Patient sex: F
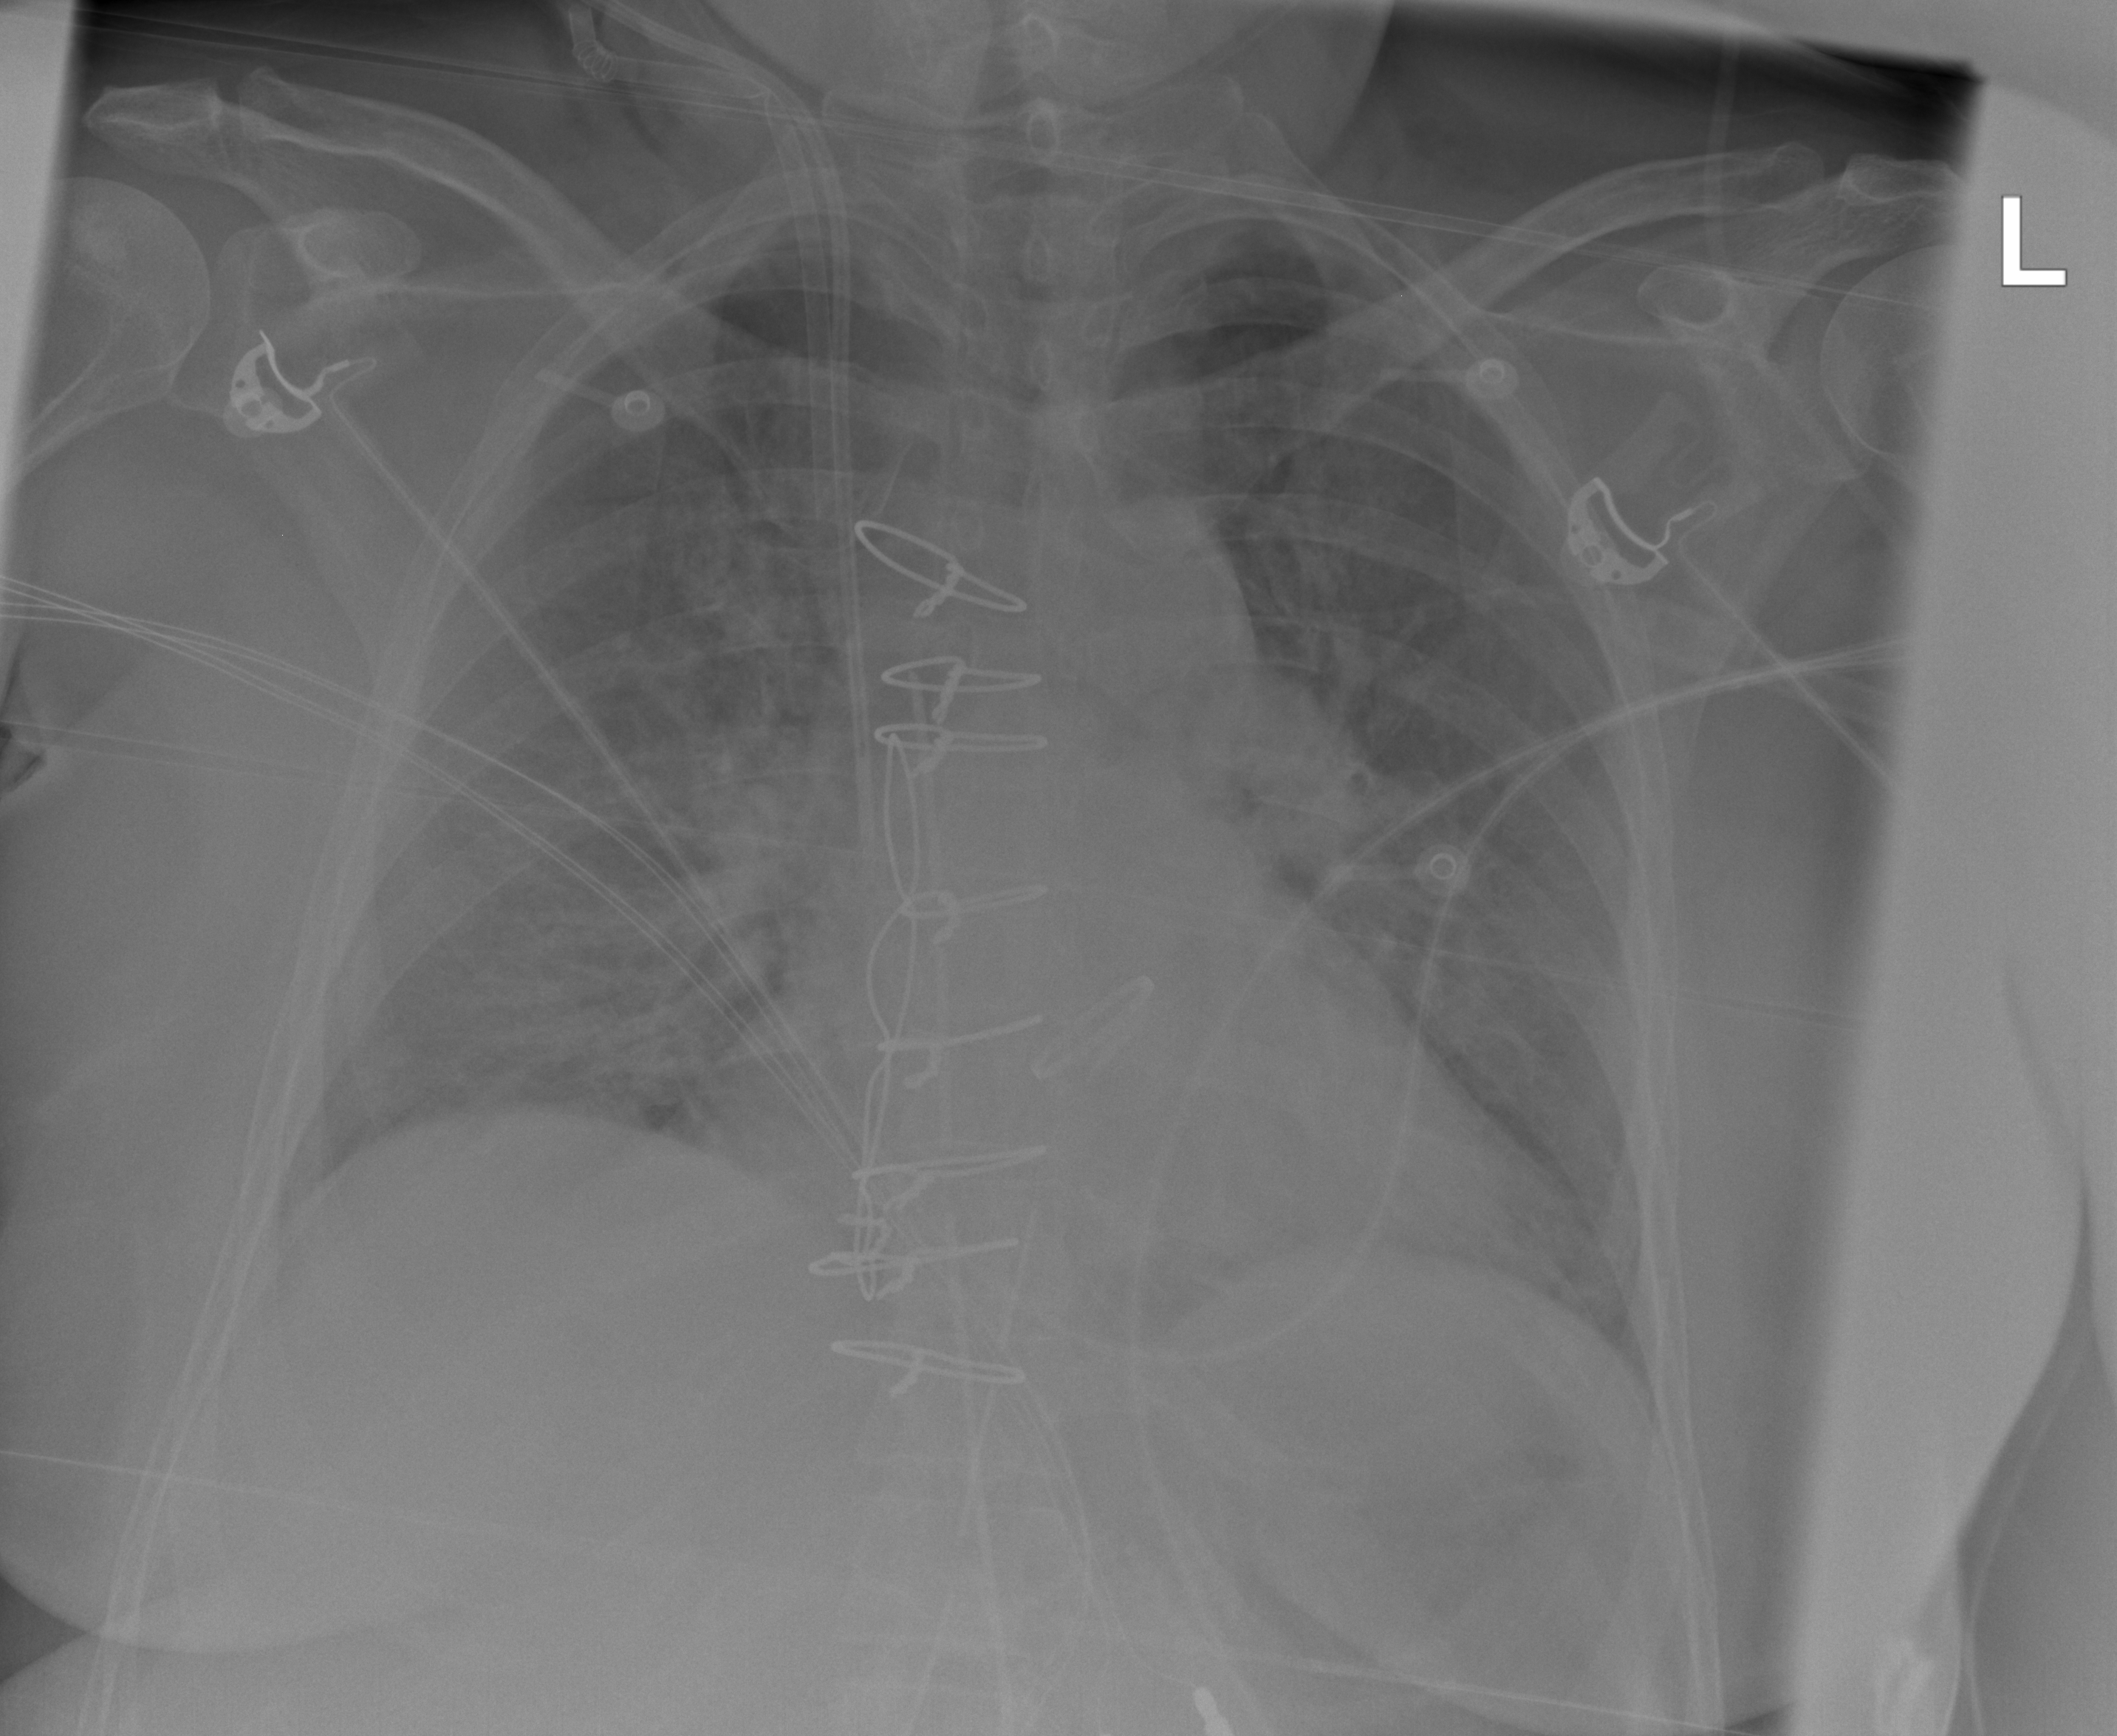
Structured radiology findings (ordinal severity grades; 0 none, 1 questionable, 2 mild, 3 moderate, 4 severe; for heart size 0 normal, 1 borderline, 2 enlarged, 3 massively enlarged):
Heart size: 1
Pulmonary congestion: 3
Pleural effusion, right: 2
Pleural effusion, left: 2
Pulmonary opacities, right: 1
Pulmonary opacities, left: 1
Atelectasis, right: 1
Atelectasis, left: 1